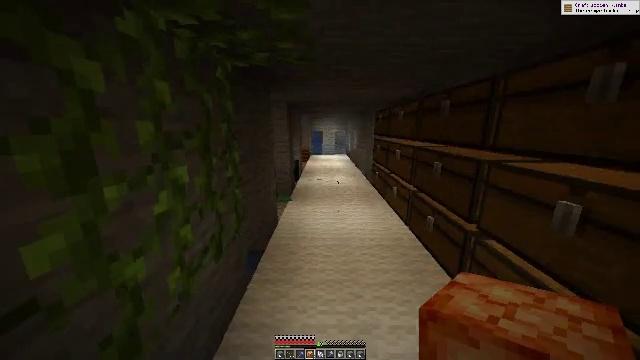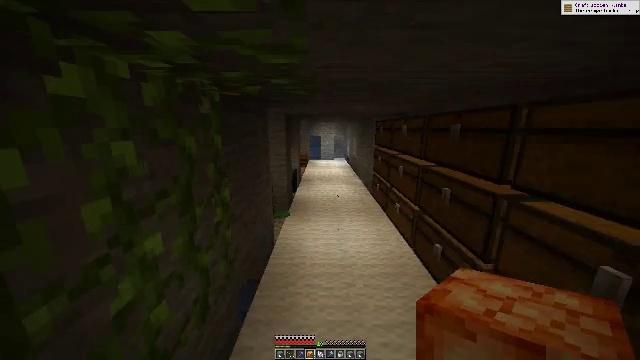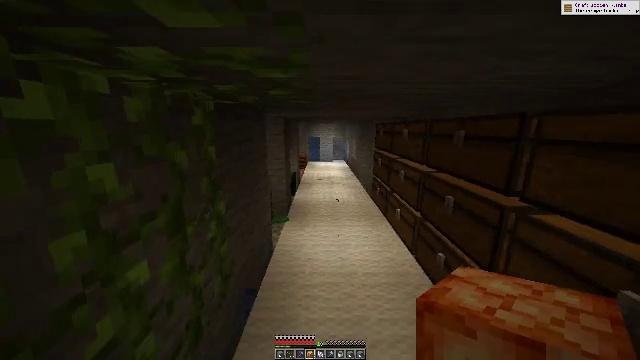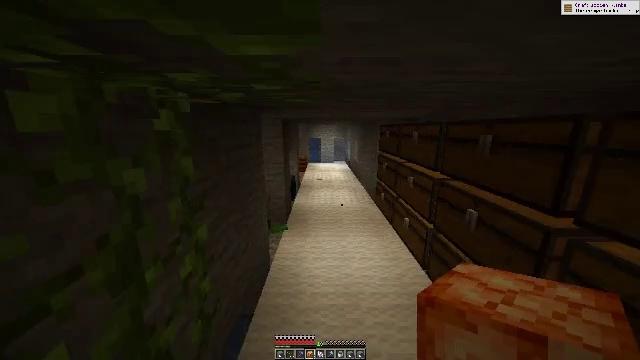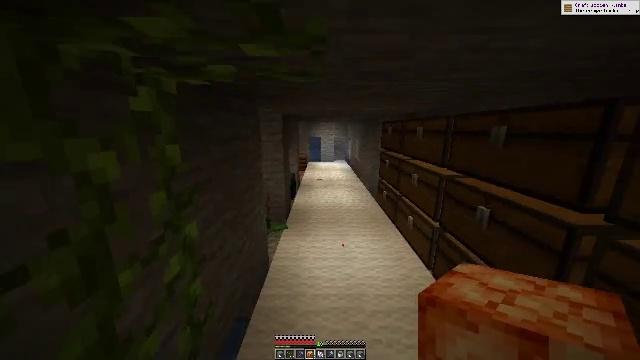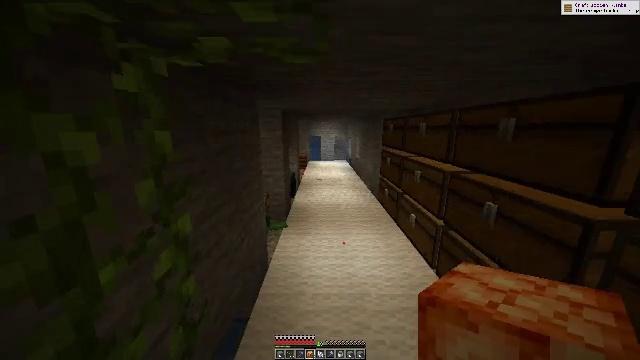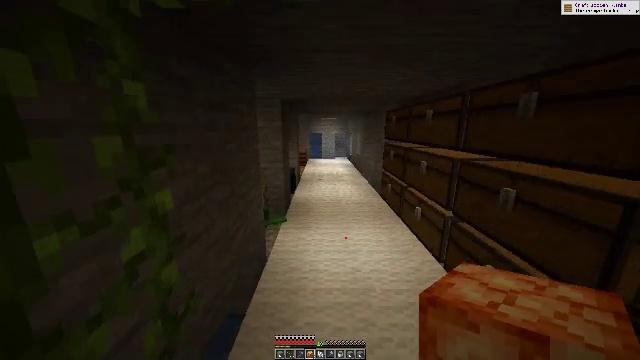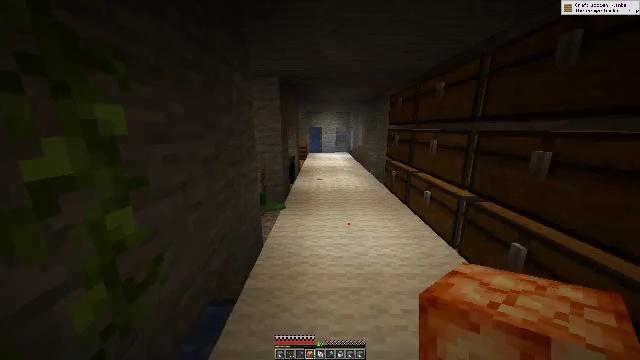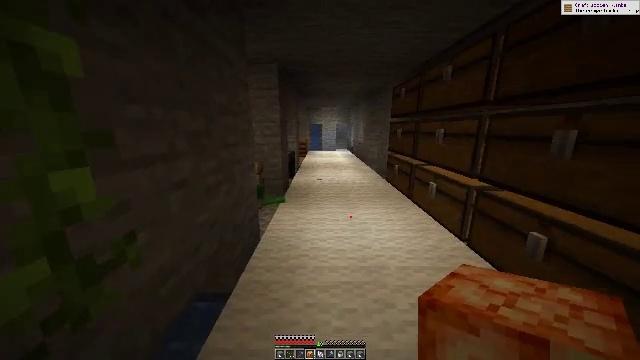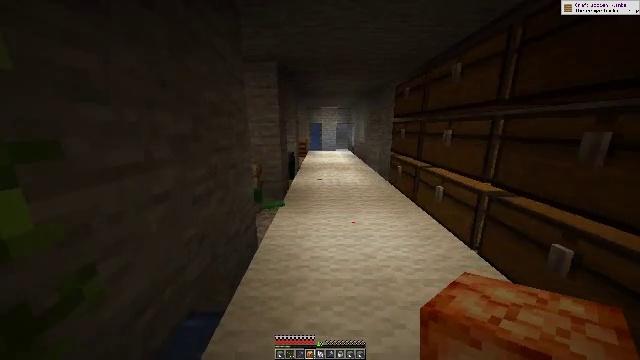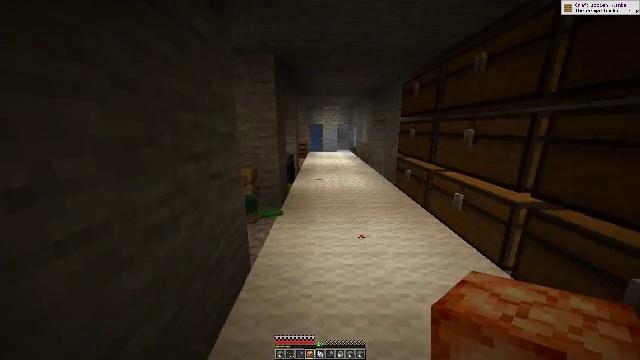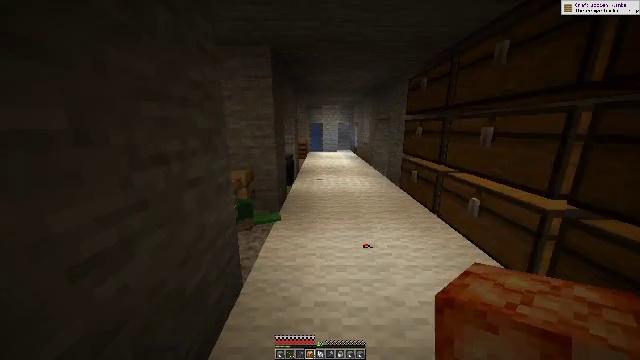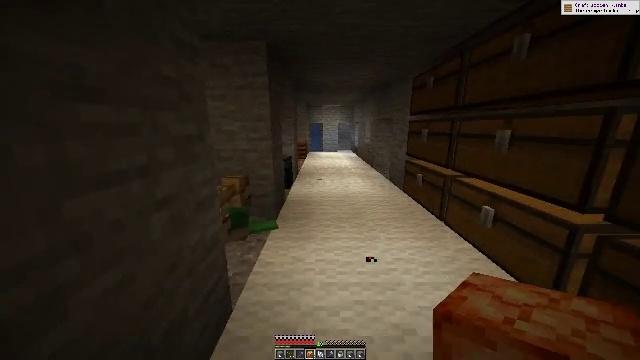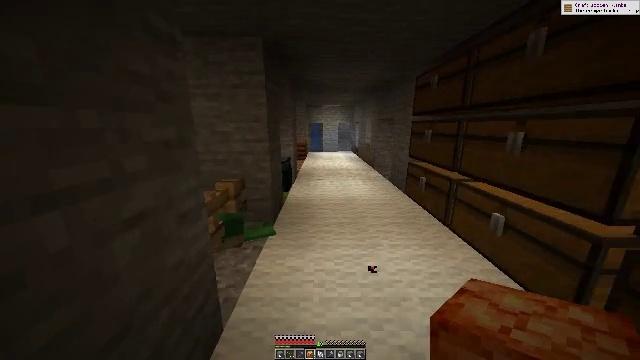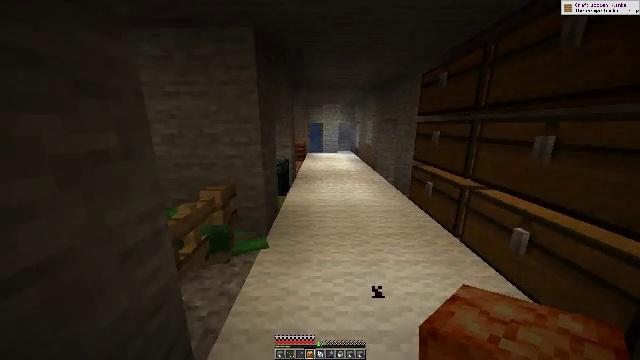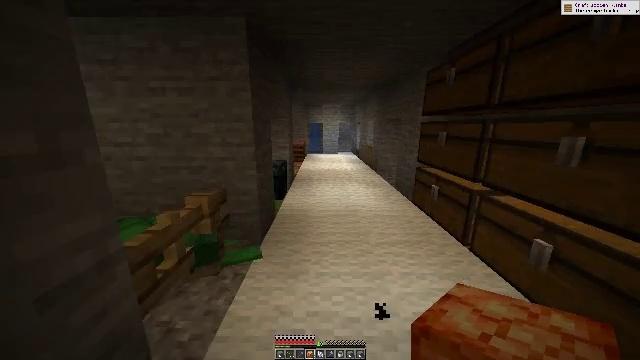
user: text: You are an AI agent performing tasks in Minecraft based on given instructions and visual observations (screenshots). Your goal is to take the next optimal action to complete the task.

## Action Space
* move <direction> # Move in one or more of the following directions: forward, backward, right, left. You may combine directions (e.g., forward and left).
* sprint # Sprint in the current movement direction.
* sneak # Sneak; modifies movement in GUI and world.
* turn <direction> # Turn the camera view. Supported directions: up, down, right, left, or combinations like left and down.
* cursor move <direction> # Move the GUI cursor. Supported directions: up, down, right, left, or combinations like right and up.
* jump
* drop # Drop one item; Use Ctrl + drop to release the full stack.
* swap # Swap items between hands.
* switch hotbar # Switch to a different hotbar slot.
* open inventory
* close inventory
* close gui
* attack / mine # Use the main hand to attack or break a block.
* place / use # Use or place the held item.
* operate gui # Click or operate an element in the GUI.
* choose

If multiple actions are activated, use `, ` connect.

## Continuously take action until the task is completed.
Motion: motion action
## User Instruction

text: Remove a golden chestplate from the inventory.
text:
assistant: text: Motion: move forward, jump
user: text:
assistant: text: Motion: move forward, jump
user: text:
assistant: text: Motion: move forward
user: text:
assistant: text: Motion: move forward
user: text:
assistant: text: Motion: move forward
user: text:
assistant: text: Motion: move forward
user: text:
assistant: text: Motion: move forward
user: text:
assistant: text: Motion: move forward
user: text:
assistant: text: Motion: move forward
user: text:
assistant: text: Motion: move forward
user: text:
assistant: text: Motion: move forward
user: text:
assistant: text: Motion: move forward
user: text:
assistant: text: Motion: move forward
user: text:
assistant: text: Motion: move forward
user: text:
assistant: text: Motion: move forward
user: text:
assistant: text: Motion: move forward
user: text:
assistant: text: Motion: move forward
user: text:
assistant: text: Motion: move forward, sprint
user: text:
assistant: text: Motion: move forward, sprint
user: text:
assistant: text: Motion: move forward, sprint
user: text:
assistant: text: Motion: move forward
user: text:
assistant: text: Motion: move forward
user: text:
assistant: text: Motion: move forward
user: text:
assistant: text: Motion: move forward
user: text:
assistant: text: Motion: move forward
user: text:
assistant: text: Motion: move forward
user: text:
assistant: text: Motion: move forward
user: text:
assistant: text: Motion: move forward
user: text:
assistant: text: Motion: move forward
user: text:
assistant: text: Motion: move forward